Question: I have the following DNS settings for the site 'fls.net':

I am switching my domain registrar to know use the Zergio name servers, as opposed to Hostgator, to resolve the DNS. I would like all of our mail to go the same IPS listed in the above diagram.
When I try to enter the IP of the priority 0 MX record in my Zerigo UI I get the following error:
'We are sorry but the Host could not be saved.'
'The following problems were found:'
'Data must be a valid domain name'
My question is, If I am trying to route all the new Zerigo MX records I am creating for the domain to the old MX records with IPS 69.28.248.225 and 198.20.73.147 how am I to do that if the data only takes domain names?
If I put 'mailst1.fls.net.' as the data for the MX record, how is going to know to resolve that address to the Hostgator mail IP, if I am now bypassing the whole hostgator name servers and using Zerigo instead?
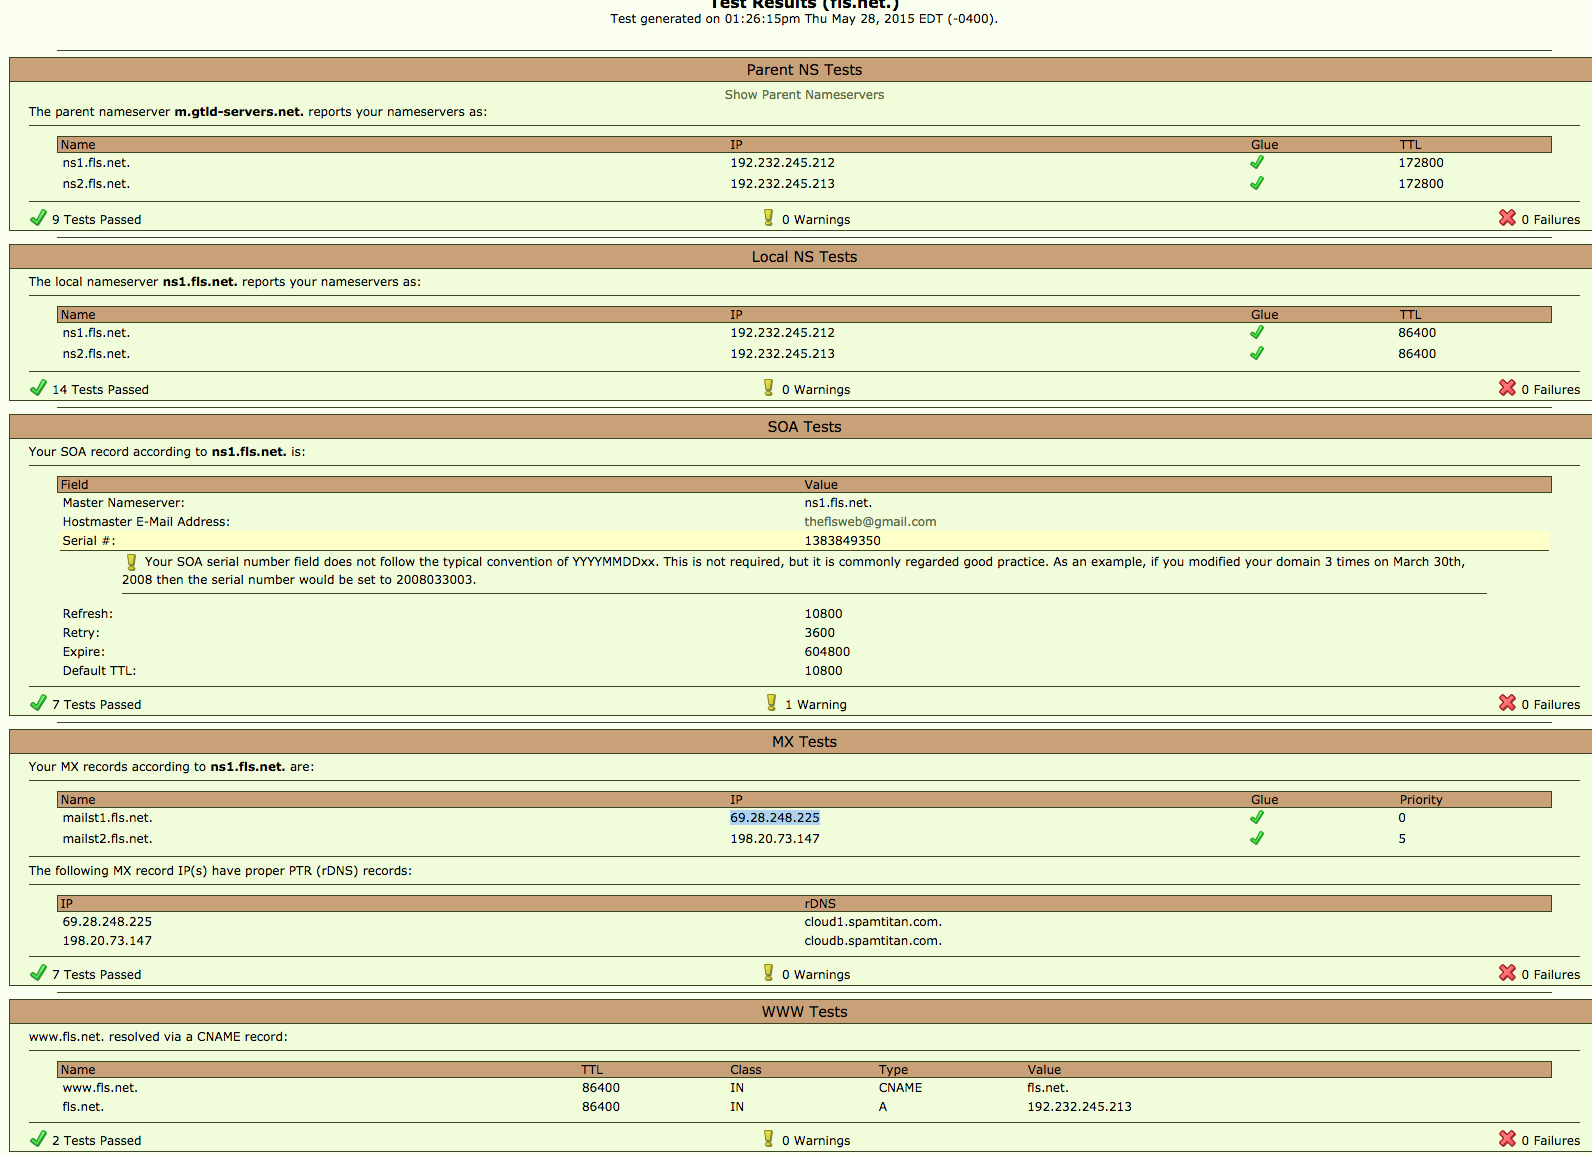
Answer: So I didn't understand that MX Records just map to domain names, at least in the Zerigo interface.
So I just did the following
created an MX record which maps to 'mail.fls.net'
And then created a mail.fls.net A record which maps to the Hostgator mail IP